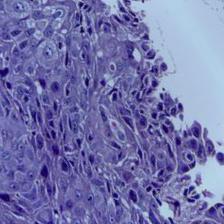
Diagnosis: OSCC